Field crop: tomato
Growth stage: 1
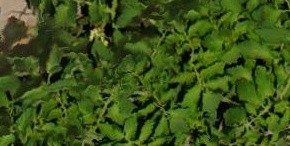
Species: tomato